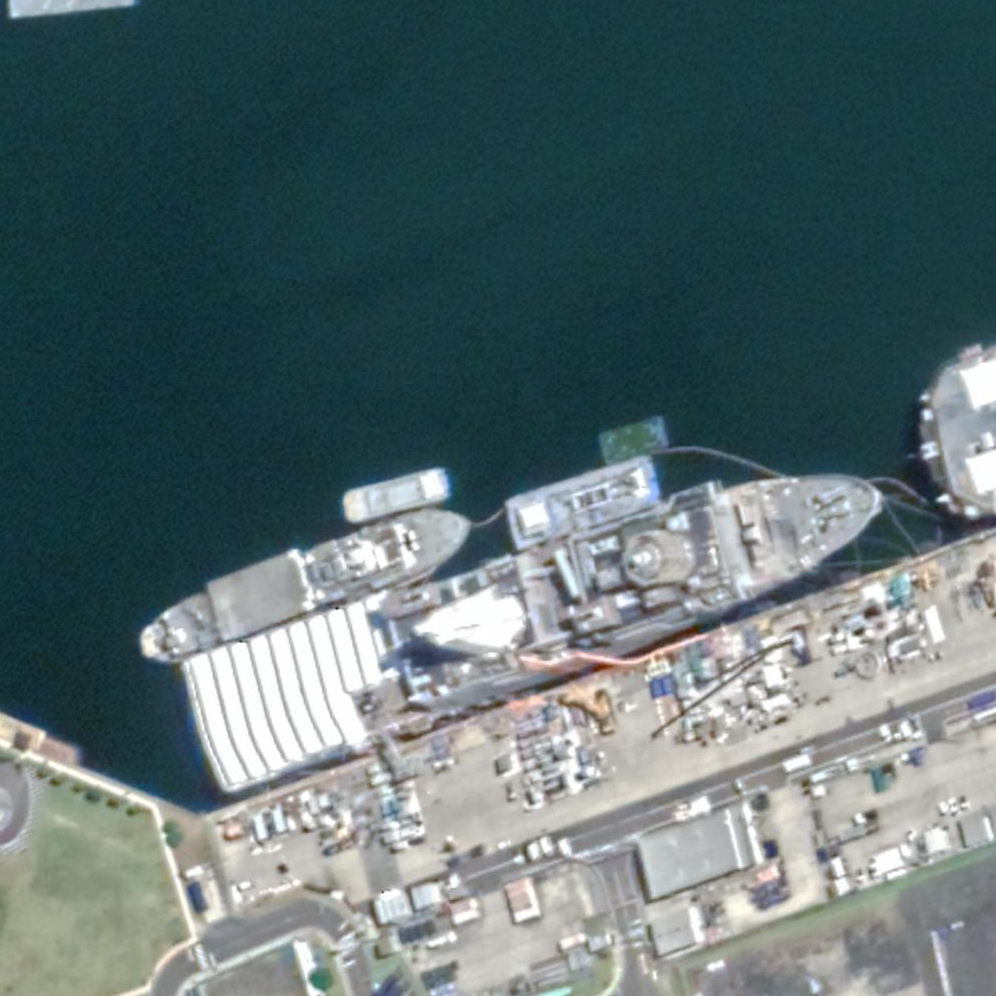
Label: combat